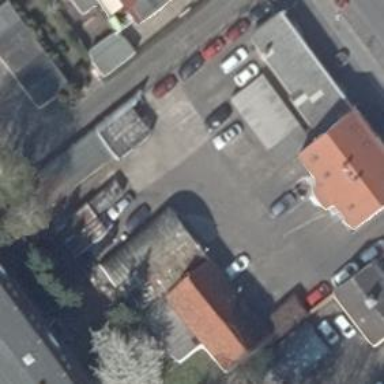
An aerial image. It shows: Shop that sells cars.